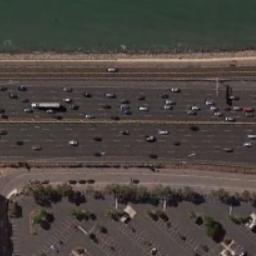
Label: freeway